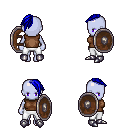
a pixel art fantasy rpg character, female body template, dark elf, purple skin, brown sleeveless shirt, white pants, blue long mohawk hairstyle, metal boots, shield, four views (front, back, left, right), 2x2 character sprite sheet, small pixel art, hard edges, no anti-aliasing